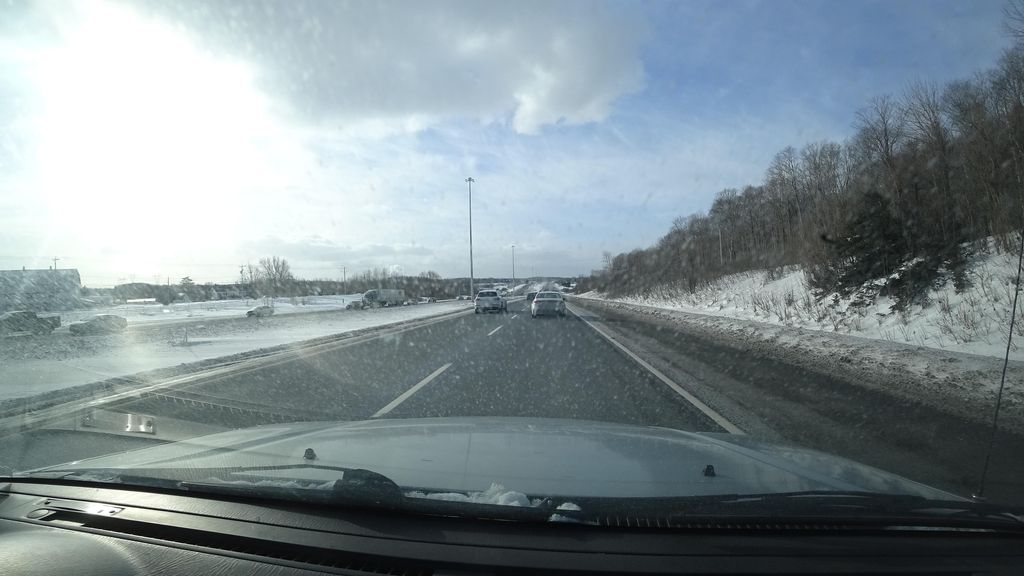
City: quebec_city